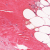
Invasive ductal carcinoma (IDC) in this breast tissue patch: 0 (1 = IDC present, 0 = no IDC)